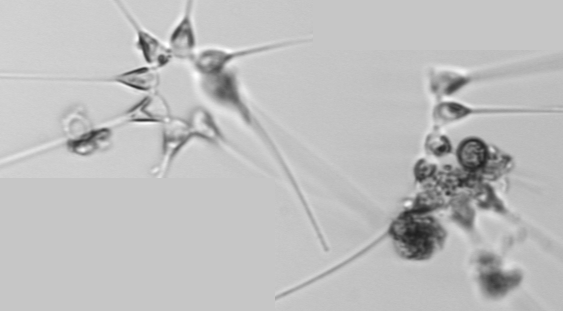
Label: Asterionellopsis_glacialis